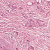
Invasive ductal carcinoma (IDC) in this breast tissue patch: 1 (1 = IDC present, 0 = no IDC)